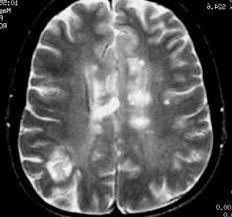
Label: notumor